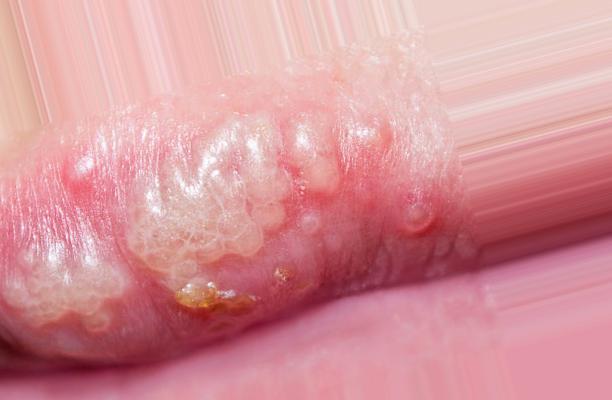
Condition: Mouth Ulcer